Field crop: maize
Growth stage: 2
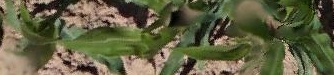
Species: maize